Question: I've got a AngularJS Directive carved from <URL>.
I've read a few tutorials on doing transitions charts <URL> but had no luck.
My chart is pretty basic and looks like:
Below is my code for the directive, any ideas on why these transition examples aren't working?
'''
var width = 960 - opts.margin.left - opts.margin.right,
height = 500 - opts.margin.top - opts.margin.bottom;
var formatPercent = d3.format(opts.format);
var x = d3.scale.ordinal()
.rangeRoundBands([0, width], .1);
var y = d3.scale.linear()
.range([height, 0]);
var xAxis = d3.svg.axis()
.scale(x)
.orient("bottom");
var yAxis = d3.svg.axis()
.scale(y)
.orient("left")
.tickFormat(formatPercent);
var color = d3.scale.ordinal()
.range(colorbrewer.Blues[4]);
var svg = d3.select($elem[0]).append("svg")
.attr("width", width + opts.margin.left + opts.margin.right)
.attr("height", height + opts.margin.top + opts.margin.bottom)
.append("g")
.attr("transform", "translate(" + opts.margin.left + "," + opts.margin.top + ")")
$scope.render = function(data) {
// remove all previous items before render
svg.selectAll('*').remove();
x.domain(data.map(function(d) { return d[opts.xaxisProperty]; }));
y.domain([0, d3.max(data, function(d) { return d[opts.yaxisProperty]; })]);
svg.append("g")
.attr("class", "x axis")
.attr("transform", "translate(0," + height + ")")
.call(xAxis)
.append("text")
.attr("x", opts.xaxisPos)
.attr("dx", ".71em")
.style("text-anchor", "end")
.text(opts.xaxisName);
svg.append("g")
.attr("class", "y axis")
.call(yAxis)
.append("text")
.attr("transform", "rotate(-90)")
.attr("y", opts.yaxisPos)
.attr("dy", ".71em")
.style("text-anchor", "end")
.text(opts.yaxisName);
var i = 0;
svg.selectAll(".bar")
.data(data)
.enter().append("rect")
.style("fill", function(d) { return color(++i); })
.attr("class", "bar")
.attr("x", function(d) { return x(d[opts.xaxisProperty]); })
.attr("width", x.rangeBand())
// tried to apply .transition() here
.attr("y", function(d) { return y(d[opts.yaxisProperty]); })
.attr("height", function(d) { return height - y(d[opts.yaxisProperty]); })
}
'''
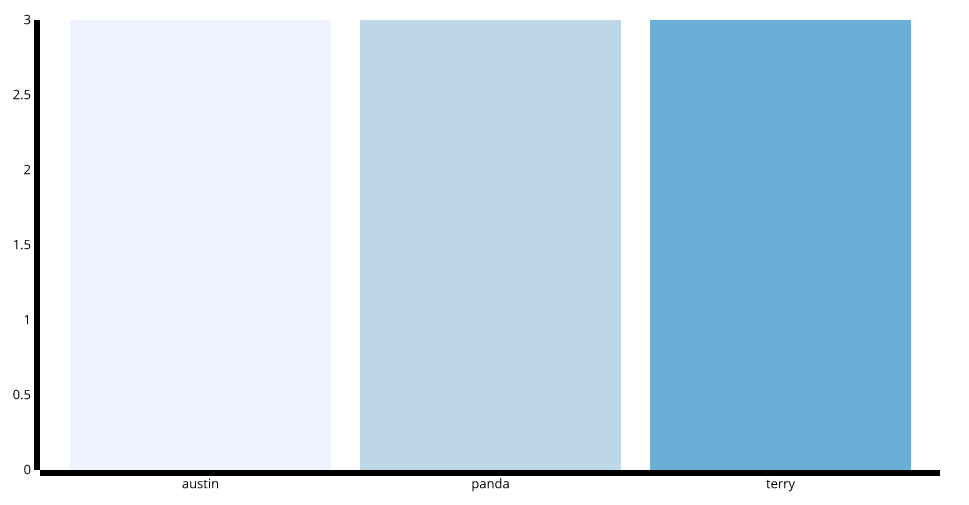
Answer: To make the bars slide up on render, replace your current bar adding code with this:
'''
svg.selectAll(".bar")
.data(data)
.enter().append("rect")
.style("fill", function(d) { return color(++i); })
.attr("class", "bar")
.attr("x", function(d) { return x(d[opts.xaxisProperty]); })
.attr("width", x.rangeBand())
.attr("y", height)
.attr("height", 0)
.transition().duration(500)
.attr("y", function(d) { return y(d[opts.yaxisProperty]); })
.attr("height", function(d) { return height - y(d[opts.yaxisProperty]); });
'''